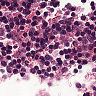
Metastatic tissue present: yes